Field crop: maize
Growth stage: 1
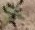
Species: atriplex